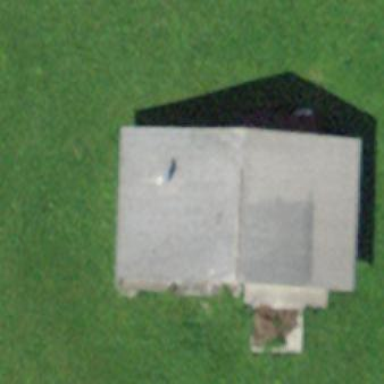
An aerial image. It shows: Cabin is depicted in the image.